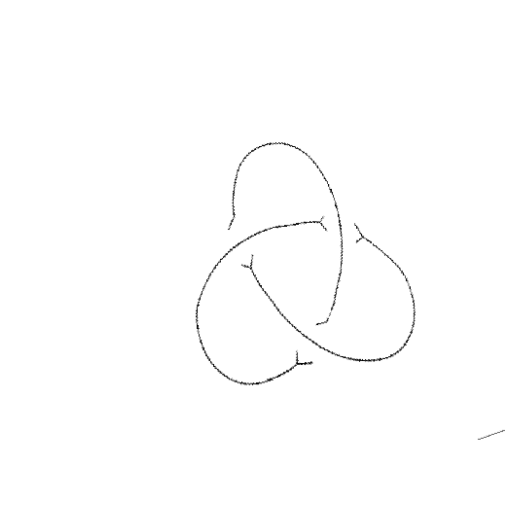
Crossing number: 3